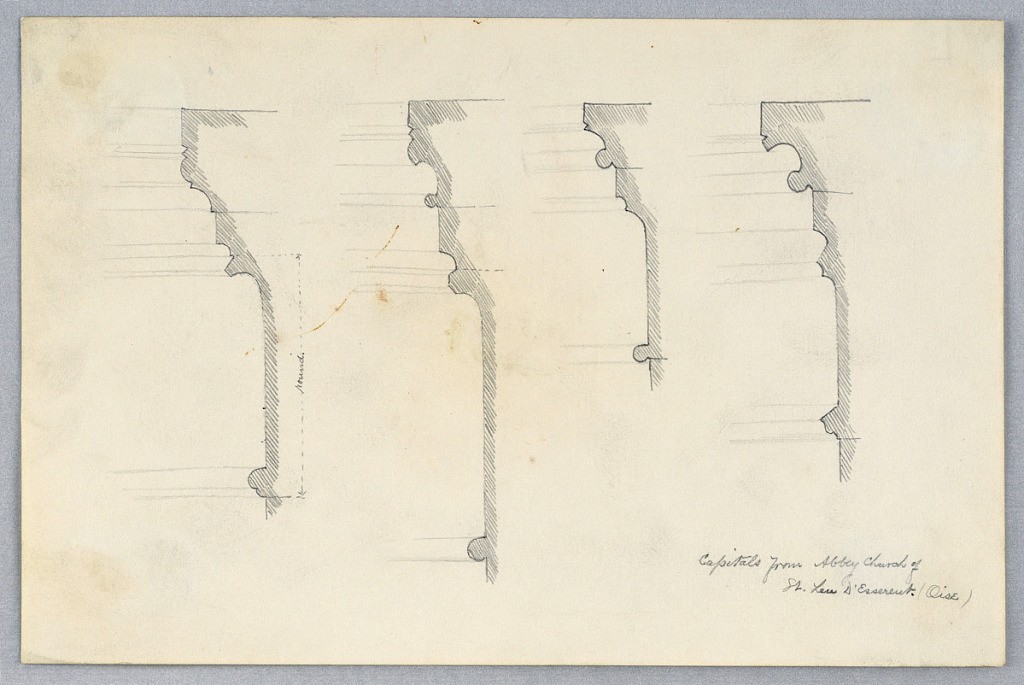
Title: Capitals from Abbey Church of St. Len D’Esserent, Oise
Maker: Arnold William Brunner, American, 1857–1925
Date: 1879–80
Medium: Graphite on paper
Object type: Drawing
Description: Four sketches of stonework in outline.